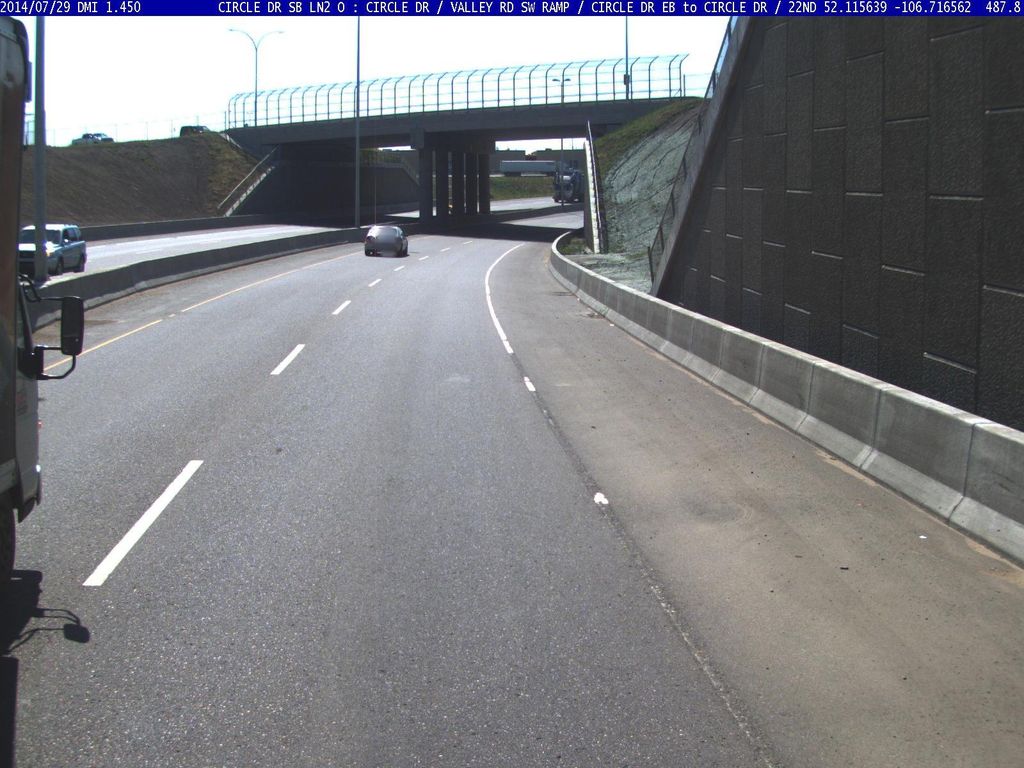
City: saskatoon